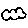
Label: cloud